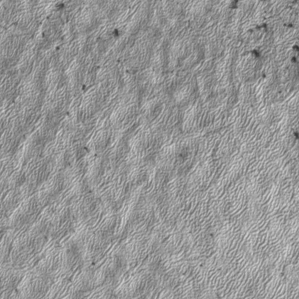
Label: frost